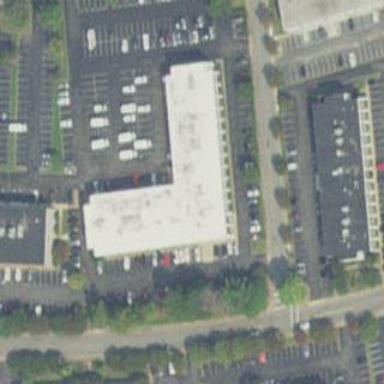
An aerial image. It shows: Commercial building.